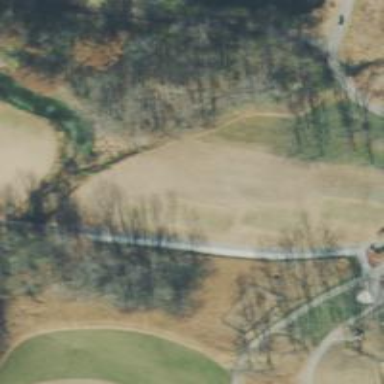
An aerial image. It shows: Rough area on grassy golf course.